Question: I downloaded a project which was managed by SVN.I cleared all the svn files however in IntelliJ it still shows "Subversion
"
I already created a git repository and i can push changes with git commands. How can i change intelliJ so it uses git to manage the project?
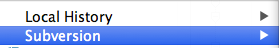
Answer: IntelliJ has the concept of <URL> and your project's root folder is most likely marked as a Subversion root. Mark it as a git root instead in the 'Project settings' -> 'Version Control'.